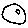
Label: moon